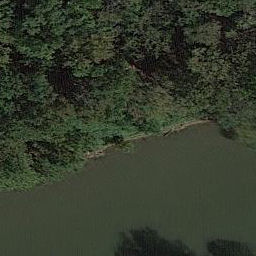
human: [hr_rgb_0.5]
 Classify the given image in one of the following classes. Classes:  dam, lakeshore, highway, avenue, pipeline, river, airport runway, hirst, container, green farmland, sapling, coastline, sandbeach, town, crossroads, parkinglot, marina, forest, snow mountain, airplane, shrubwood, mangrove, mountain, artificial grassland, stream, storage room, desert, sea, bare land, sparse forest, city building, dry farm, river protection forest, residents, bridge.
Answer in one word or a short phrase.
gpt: river protection forest